Field crop: maize
Growth stage: 2
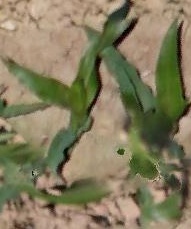
Species: maize